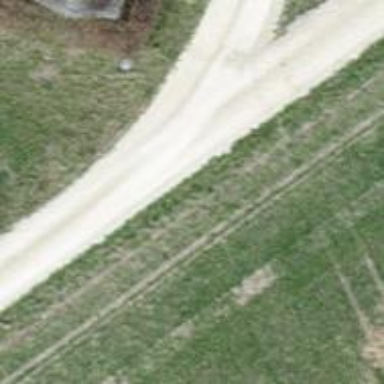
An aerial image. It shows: Service road with compacted surface.